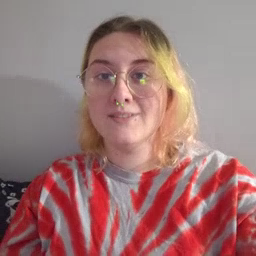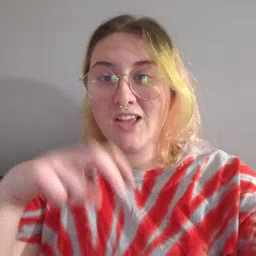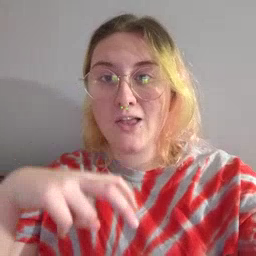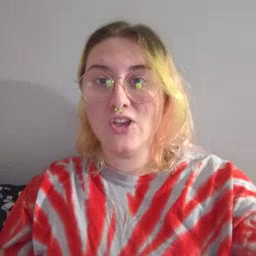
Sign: chair